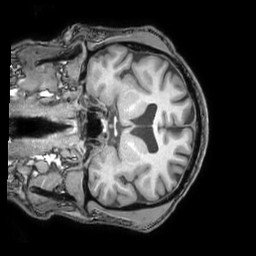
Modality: T1w
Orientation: coronal
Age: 45
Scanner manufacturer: philips
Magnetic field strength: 3 T
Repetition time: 0.007 s
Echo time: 0.003501 s